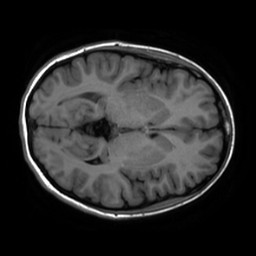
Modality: inplaneT1
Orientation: axial
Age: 21
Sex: female
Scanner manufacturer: ge
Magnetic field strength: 3 T
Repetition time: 2.499 s
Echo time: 0.02513 s